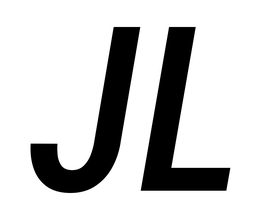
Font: Roboto-Italic_Condensed_Medium_Italic